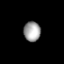
Tissue: prostate
Cell type: T cells
Senescence score: 0.7143
Nuclear area (px): 329
Mean DAPI intensity: 160.343